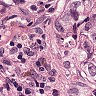
Metastatic tissue present: yes